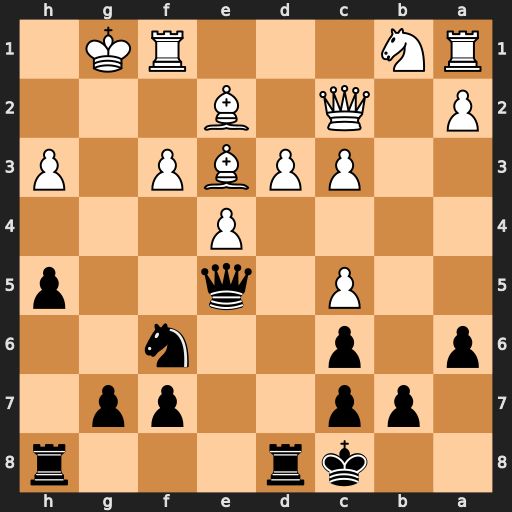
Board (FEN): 2kr3r/1pp2pp1/p1p2n2/2P1q2p/4P3/2PPBP1P/P1Q1B3/RN3RK1
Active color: b
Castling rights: -
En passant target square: -
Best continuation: Qg3+ Kh1 Qxh3+